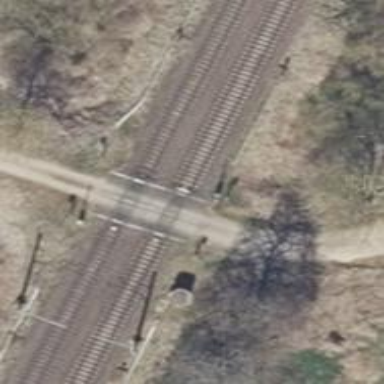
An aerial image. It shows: Railway track with contact line for electrification.